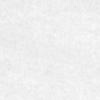
Label: no_change